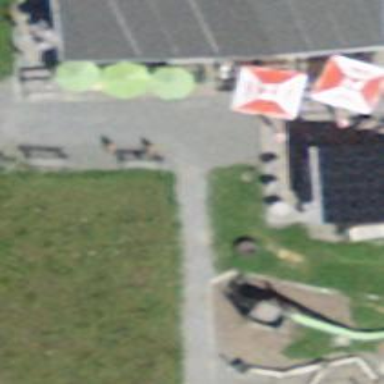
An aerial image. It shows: Outdoor seating area for leisure.